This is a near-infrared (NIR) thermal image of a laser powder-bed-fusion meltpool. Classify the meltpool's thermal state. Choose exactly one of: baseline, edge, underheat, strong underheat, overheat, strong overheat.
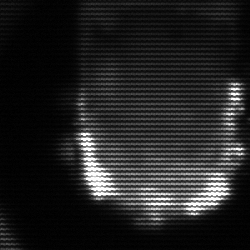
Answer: baseline